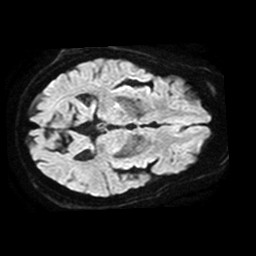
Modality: TRACE
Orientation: axial
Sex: female
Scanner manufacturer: philips
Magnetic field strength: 1.5 T
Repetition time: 3.54 s
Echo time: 0.09411 s